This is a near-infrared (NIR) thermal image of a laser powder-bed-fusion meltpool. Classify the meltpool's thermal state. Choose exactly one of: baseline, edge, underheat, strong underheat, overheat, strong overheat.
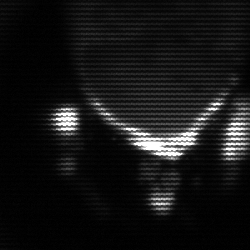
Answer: baseline